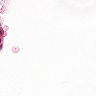
Metastatic tissue present: no